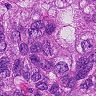
Metastatic tissue present: yes